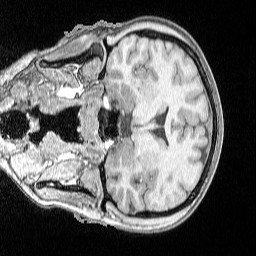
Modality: T1w
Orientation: sagittal
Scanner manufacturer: siemens
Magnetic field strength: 3 T
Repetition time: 9.2 s
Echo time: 3.32 s